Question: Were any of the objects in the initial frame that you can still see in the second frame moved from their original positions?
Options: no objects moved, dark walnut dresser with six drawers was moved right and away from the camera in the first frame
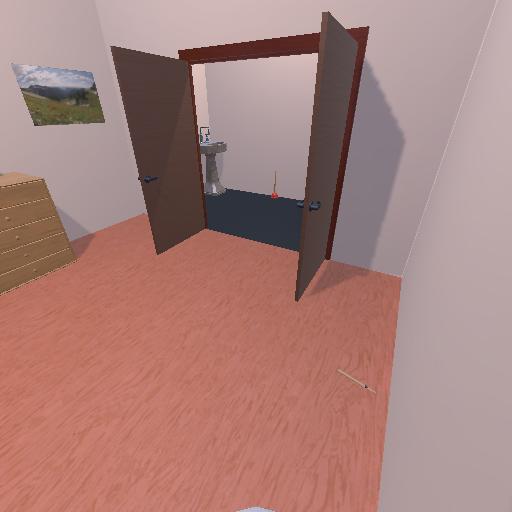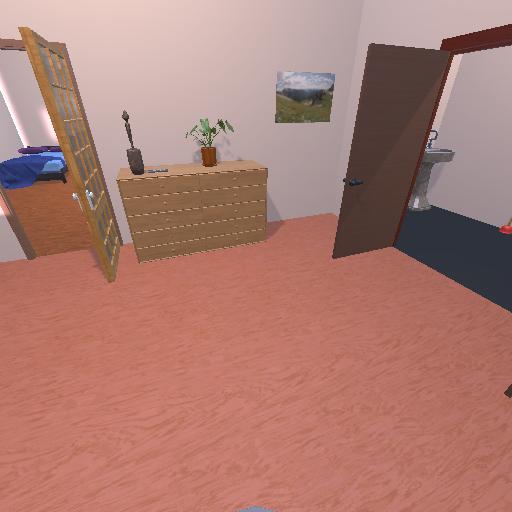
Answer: no objects moved